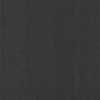
Label: dusty